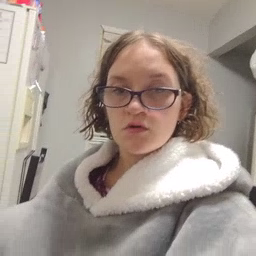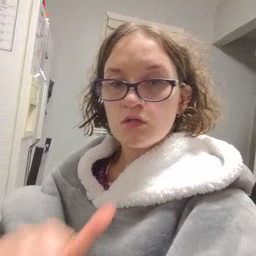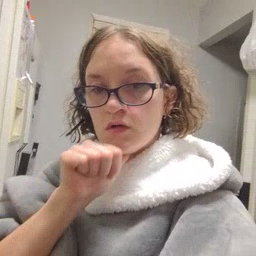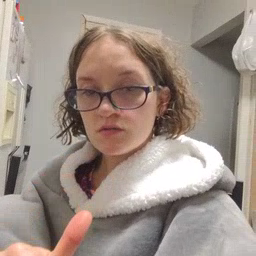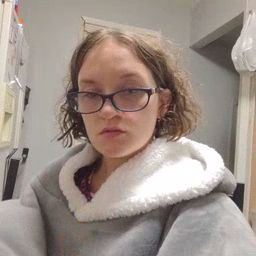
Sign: not